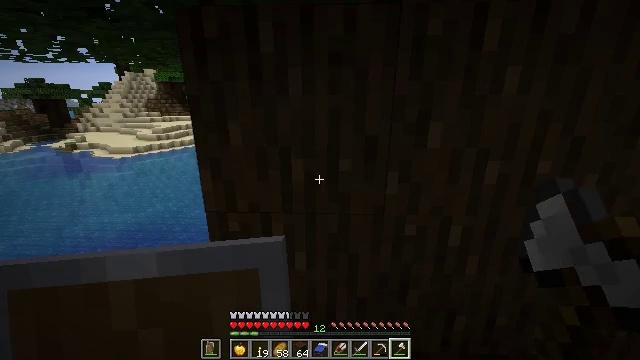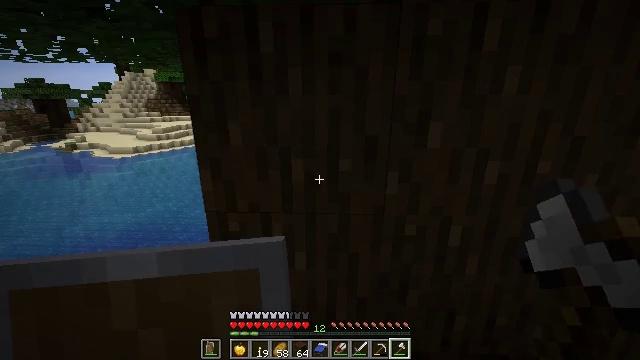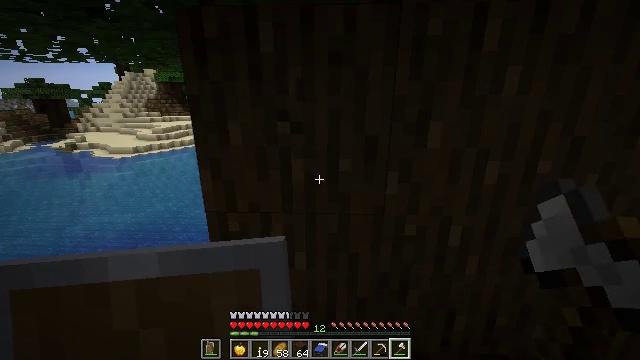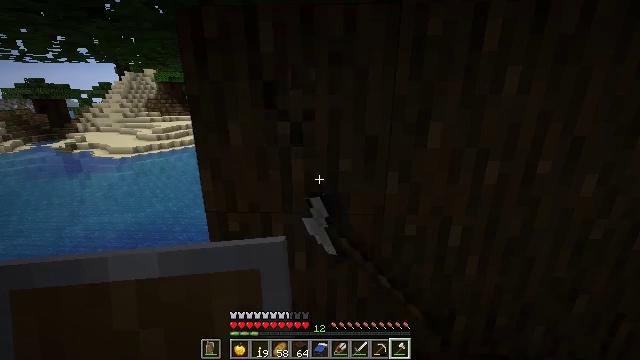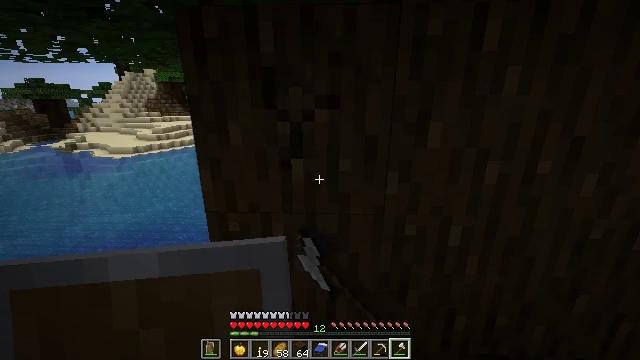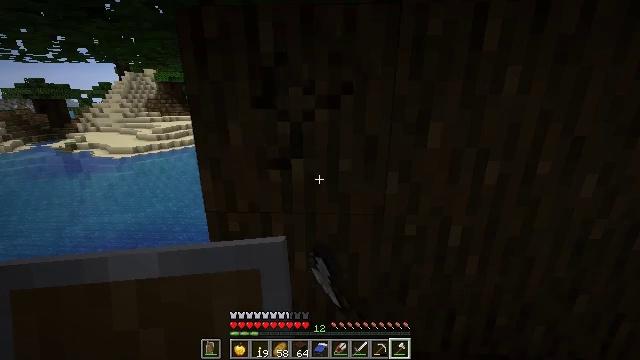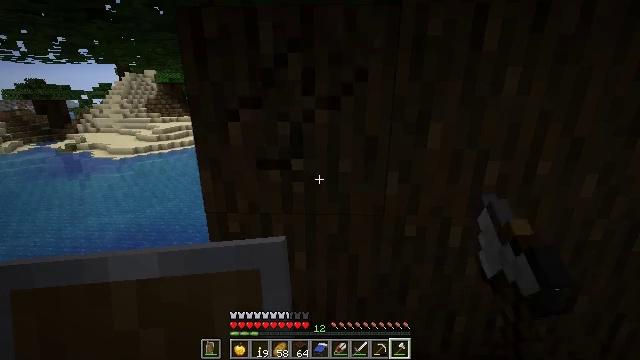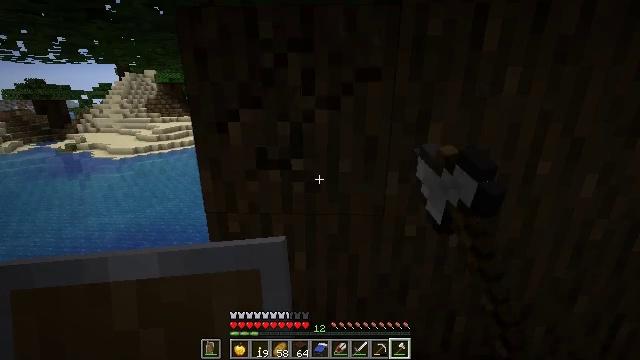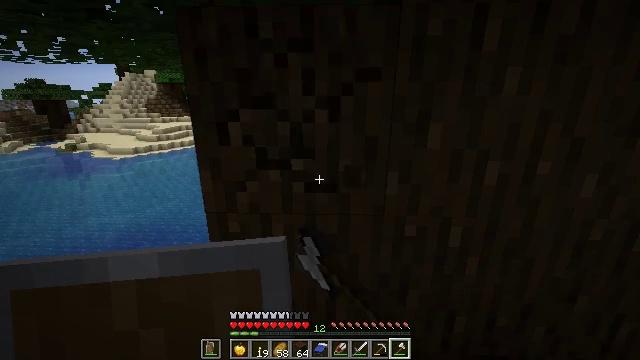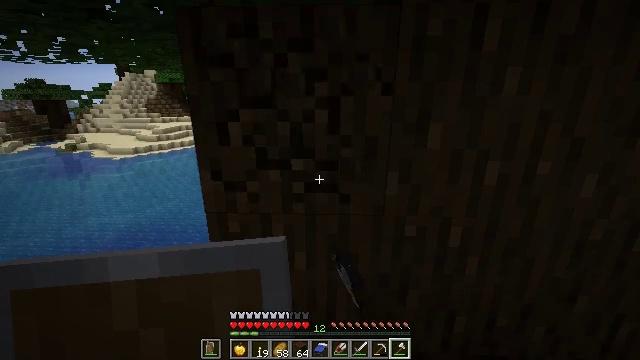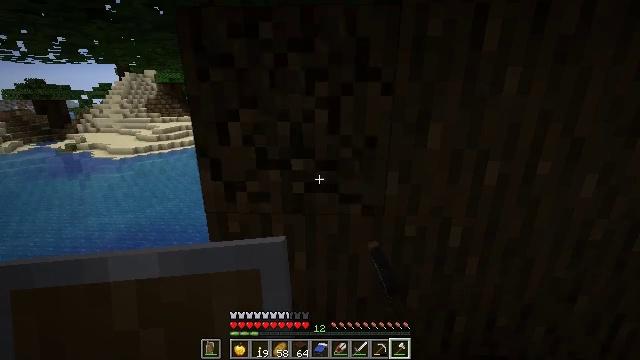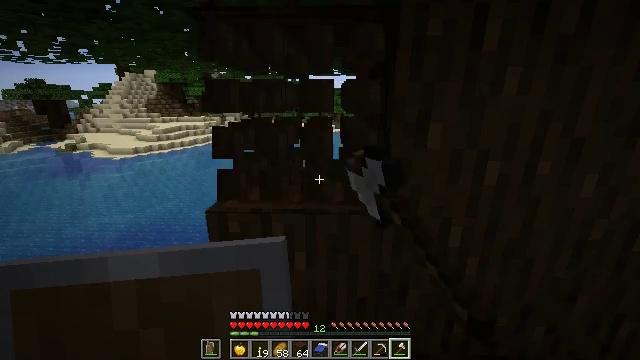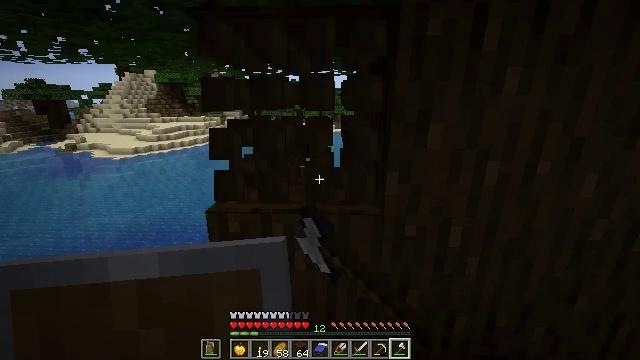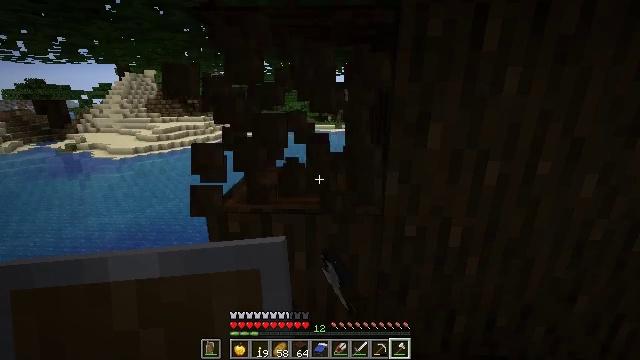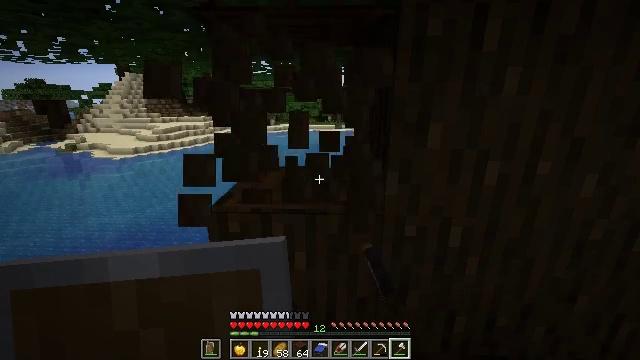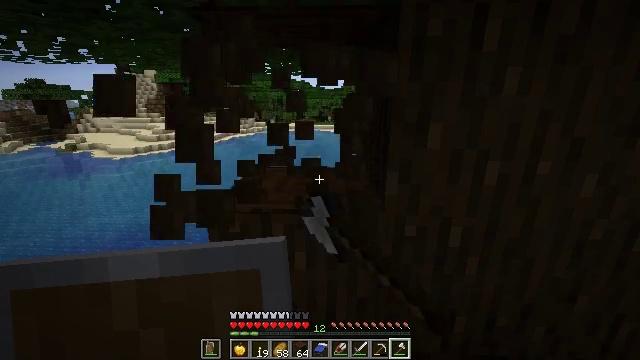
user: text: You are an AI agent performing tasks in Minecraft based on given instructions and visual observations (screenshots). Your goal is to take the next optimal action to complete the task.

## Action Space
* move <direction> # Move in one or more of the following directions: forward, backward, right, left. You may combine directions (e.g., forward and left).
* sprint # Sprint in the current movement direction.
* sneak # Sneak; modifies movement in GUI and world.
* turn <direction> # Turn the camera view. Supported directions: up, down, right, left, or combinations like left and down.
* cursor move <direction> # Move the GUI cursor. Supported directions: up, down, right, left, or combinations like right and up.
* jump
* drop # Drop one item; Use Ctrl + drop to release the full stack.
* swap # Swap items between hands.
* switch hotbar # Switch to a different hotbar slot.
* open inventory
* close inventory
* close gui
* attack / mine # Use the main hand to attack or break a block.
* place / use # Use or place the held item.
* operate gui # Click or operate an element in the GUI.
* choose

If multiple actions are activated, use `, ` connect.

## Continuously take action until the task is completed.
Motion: motion action
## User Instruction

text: Gather dark oak log for crafting.
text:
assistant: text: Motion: no_op
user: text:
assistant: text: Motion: attack / mine
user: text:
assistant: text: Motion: attack / mine
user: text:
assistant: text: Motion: attack / mine
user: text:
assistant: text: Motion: attack / mine
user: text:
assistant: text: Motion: attack / mine
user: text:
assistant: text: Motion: attack / mine
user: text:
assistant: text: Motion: attack / mine
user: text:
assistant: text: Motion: attack / mine
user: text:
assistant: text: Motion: attack / mine
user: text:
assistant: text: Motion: attack / mine
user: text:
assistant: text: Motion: attack / mine
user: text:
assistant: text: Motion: attack / mine
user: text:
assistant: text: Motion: attack / mine
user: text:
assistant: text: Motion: attack / mine
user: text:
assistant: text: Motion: attack / mine
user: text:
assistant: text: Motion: turn right and down, attack / mine
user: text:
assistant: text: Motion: turn down, attack / mine
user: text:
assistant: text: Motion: turn down, attack / mine
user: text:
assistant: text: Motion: turn down, attack / mine
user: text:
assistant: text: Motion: attack / mine
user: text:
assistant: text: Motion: attack / mine
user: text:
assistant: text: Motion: attack / mine
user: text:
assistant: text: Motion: attack / mine
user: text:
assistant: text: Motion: attack / mine
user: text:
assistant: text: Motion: attack / mine
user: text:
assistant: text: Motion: attack / mine
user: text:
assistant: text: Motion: attack / mine
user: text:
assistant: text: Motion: attack / mine
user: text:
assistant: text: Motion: attack / mine